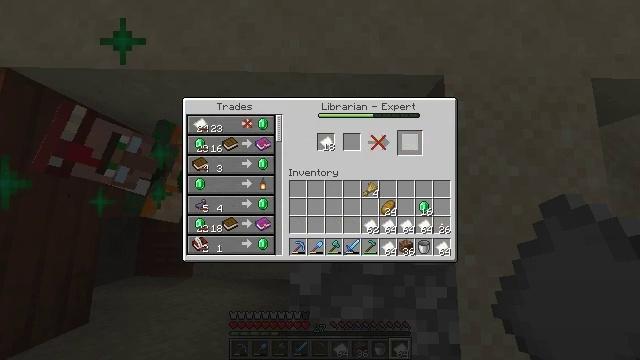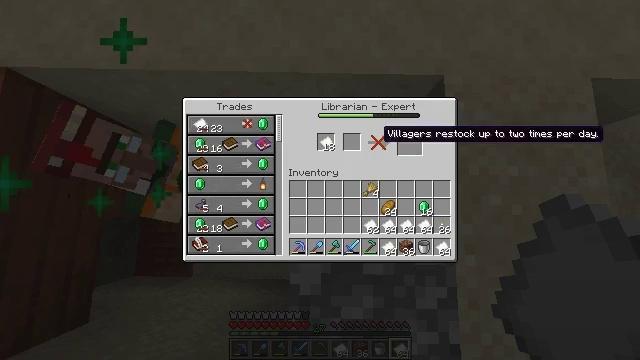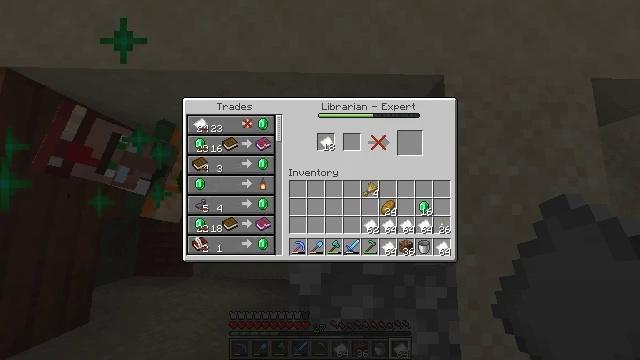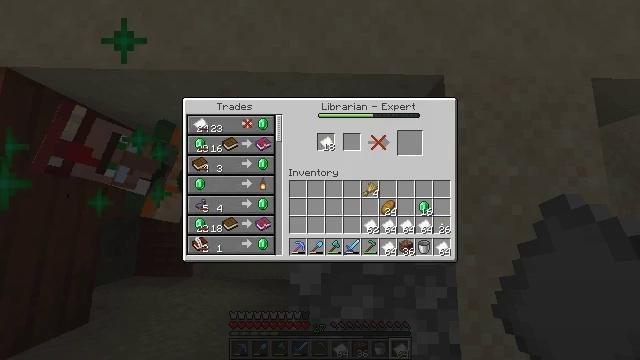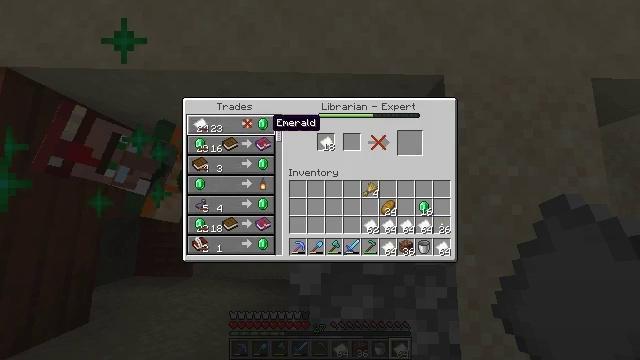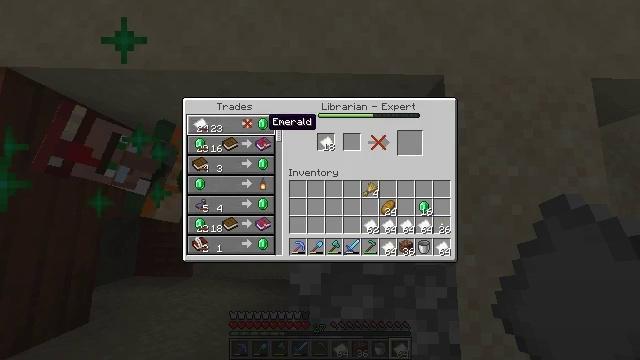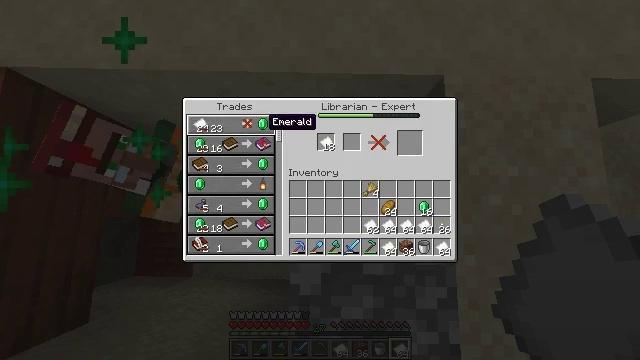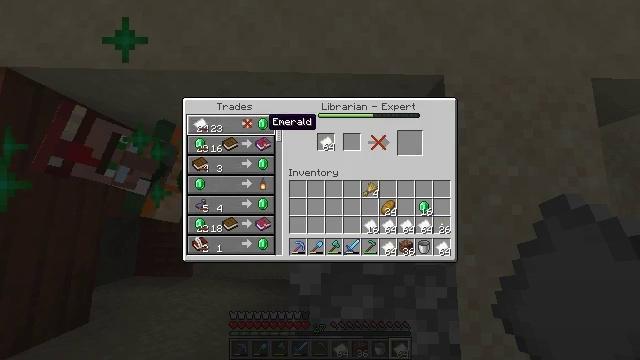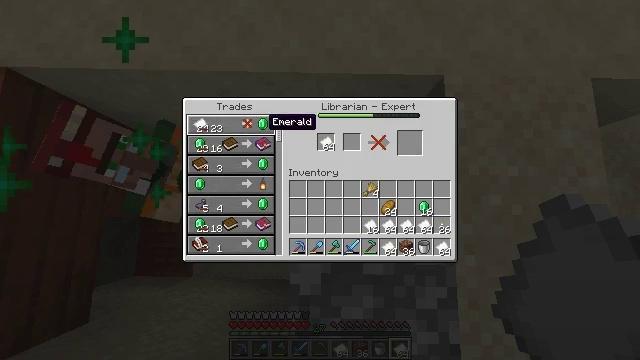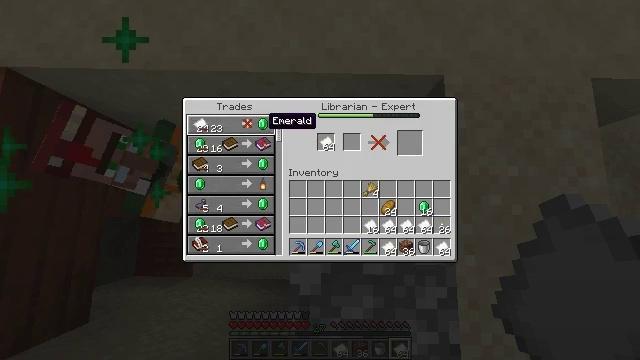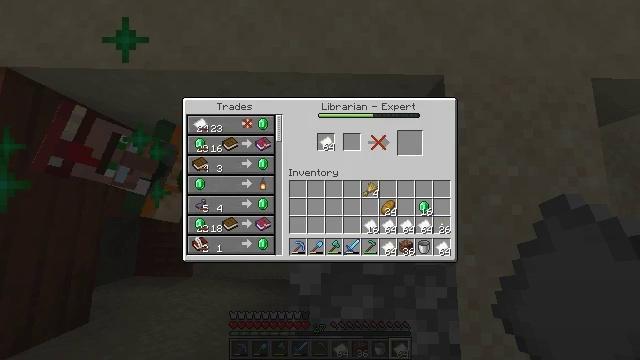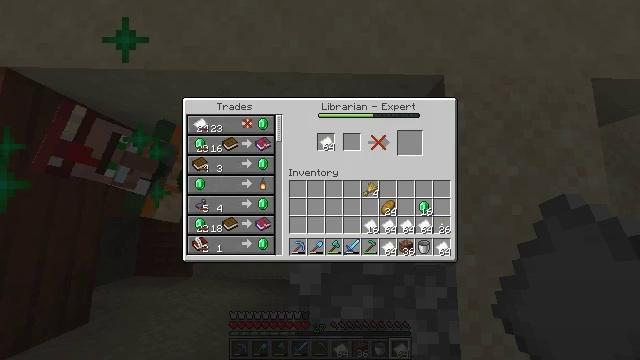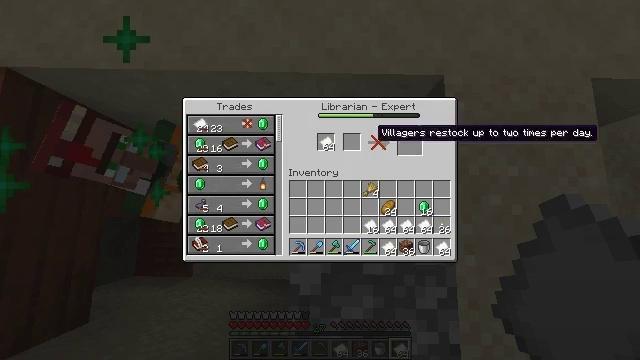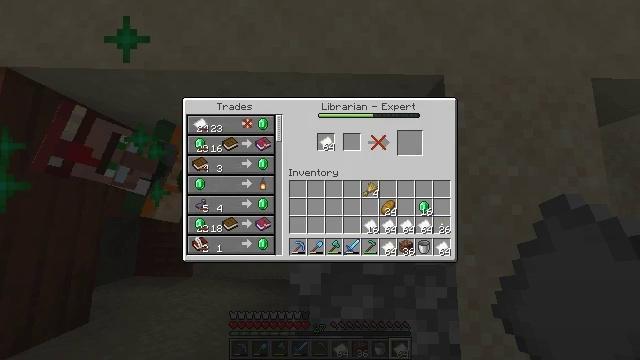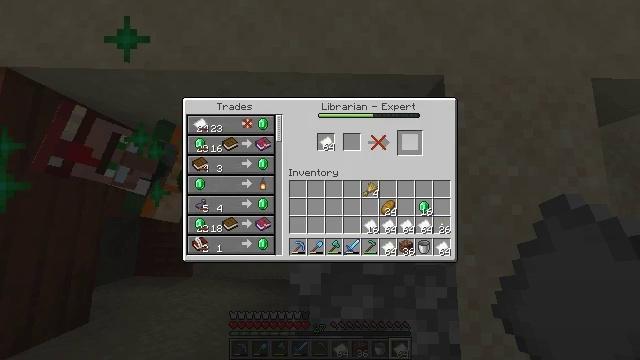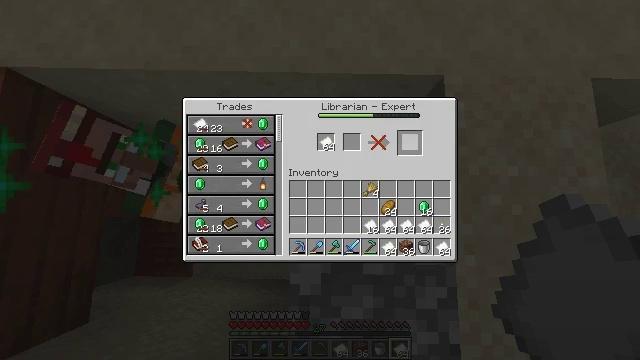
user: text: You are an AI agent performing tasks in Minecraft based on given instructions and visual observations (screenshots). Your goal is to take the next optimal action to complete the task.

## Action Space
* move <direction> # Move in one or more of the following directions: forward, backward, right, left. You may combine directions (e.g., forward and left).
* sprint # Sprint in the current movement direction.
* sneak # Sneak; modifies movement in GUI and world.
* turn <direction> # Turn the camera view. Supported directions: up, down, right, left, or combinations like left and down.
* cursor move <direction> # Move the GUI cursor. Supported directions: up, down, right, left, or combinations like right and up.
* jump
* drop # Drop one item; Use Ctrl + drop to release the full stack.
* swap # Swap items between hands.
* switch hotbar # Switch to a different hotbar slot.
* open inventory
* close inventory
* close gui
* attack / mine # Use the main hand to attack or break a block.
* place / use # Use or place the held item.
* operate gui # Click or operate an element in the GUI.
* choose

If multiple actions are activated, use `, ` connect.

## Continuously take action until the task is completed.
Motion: motion action
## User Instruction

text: Remove acacia planks from a building.
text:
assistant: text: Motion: sneak, cursor move left, open gui
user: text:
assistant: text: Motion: sneak, cursor move left
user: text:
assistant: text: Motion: sneak, cursor move left
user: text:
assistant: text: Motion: sneak, cursor move left
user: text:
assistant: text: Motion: no_op
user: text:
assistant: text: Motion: no_op
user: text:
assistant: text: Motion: operate gui
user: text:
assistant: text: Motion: operate gui
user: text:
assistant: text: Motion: no_op
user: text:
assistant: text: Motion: cursor move right
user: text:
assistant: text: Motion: sneak, cursor move right
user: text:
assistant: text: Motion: sneak, cursor move right
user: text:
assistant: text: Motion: sneak, cursor move right
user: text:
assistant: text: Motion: sneak, cursor move right
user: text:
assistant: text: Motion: sneak
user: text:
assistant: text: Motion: sneak
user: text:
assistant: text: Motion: sneak
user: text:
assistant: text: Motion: no_op
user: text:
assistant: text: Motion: no_op
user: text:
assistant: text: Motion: cursor move down
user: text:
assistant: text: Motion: cursor move right and down
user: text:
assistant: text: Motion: cursor move right and down
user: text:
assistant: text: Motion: no_op
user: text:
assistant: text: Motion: close gui
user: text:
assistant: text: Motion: turn right and up
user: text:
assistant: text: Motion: turn right and up
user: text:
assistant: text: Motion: turn right and up
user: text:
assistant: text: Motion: turn right and up
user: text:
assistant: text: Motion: turn right and up
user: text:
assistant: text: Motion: move forward and move right, turn right and up